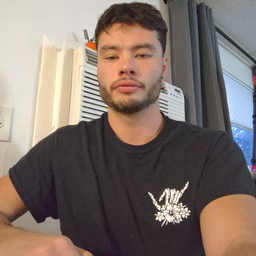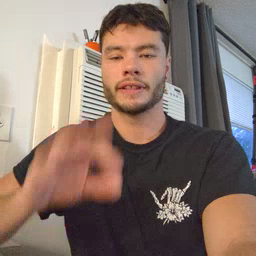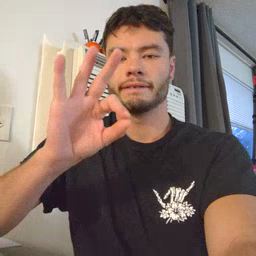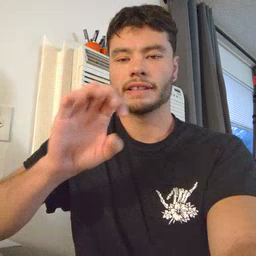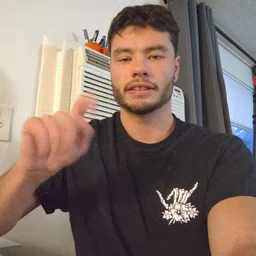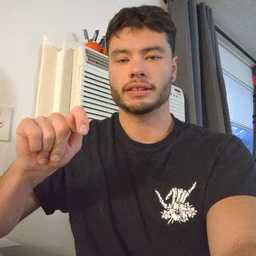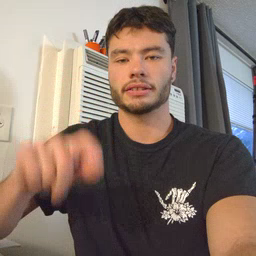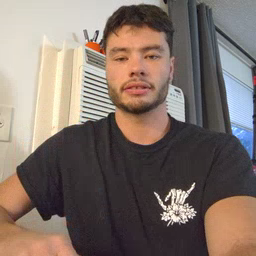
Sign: feet